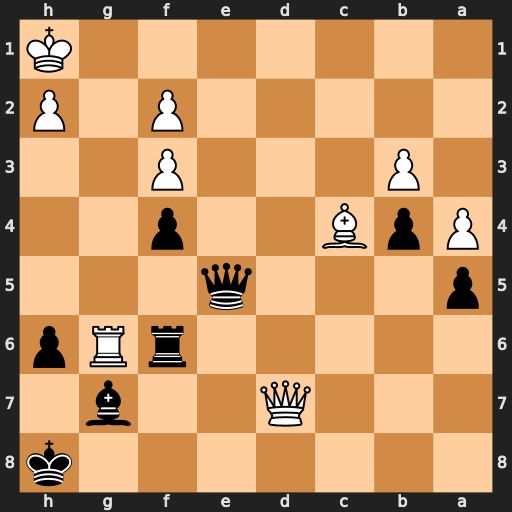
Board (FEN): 7k/3Q2b1/5rRp/p3q3/PpB2p2/1P3P2/5P1P/7K
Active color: b
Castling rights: -
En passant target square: -
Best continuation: Rxg6 Qc8+ Bf8 Qxf8+ Kh7 Qf7+ Qg7